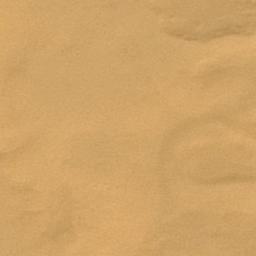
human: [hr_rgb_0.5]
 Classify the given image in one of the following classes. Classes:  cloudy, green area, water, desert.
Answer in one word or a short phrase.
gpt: desert